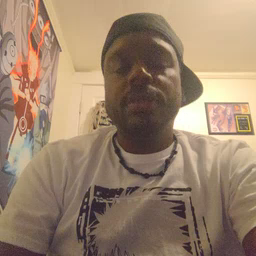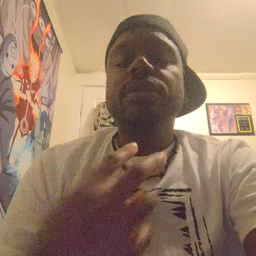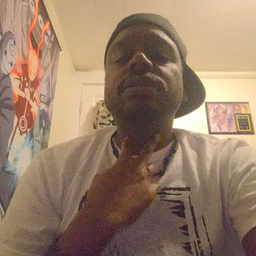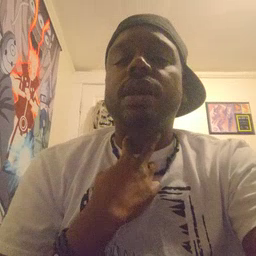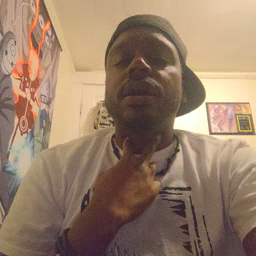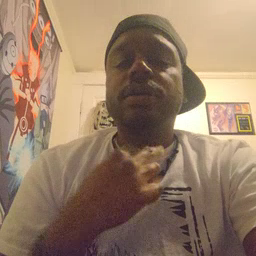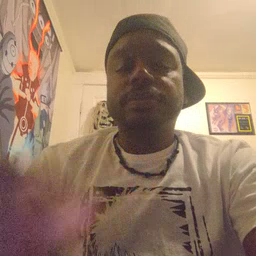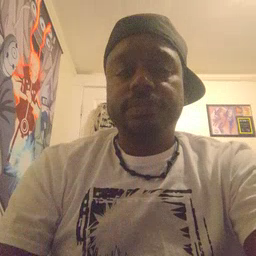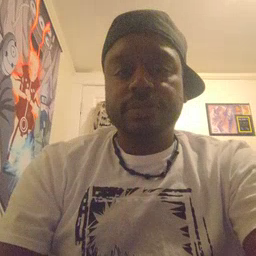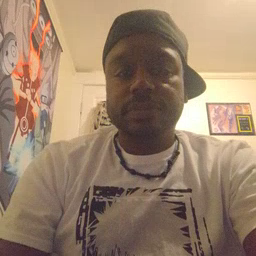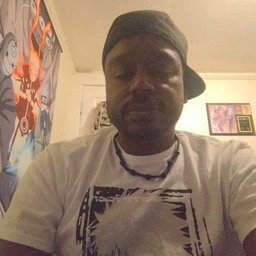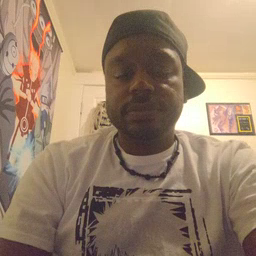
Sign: stuck